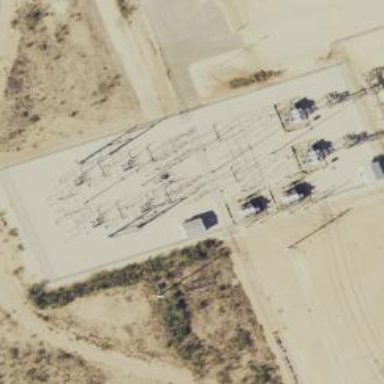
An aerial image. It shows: Switch for power supply.